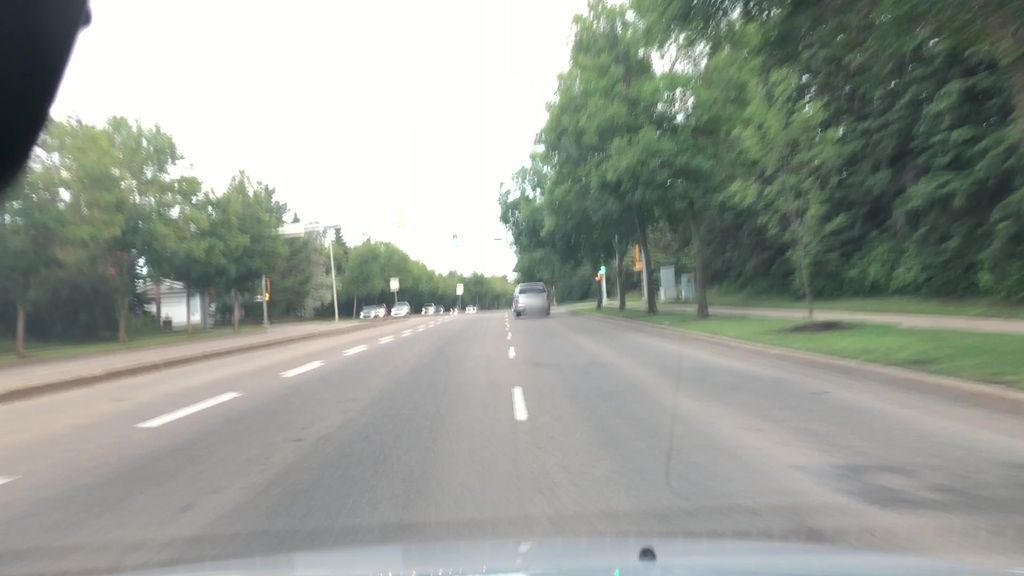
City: edmonton